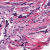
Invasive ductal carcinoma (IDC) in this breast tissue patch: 0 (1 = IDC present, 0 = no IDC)